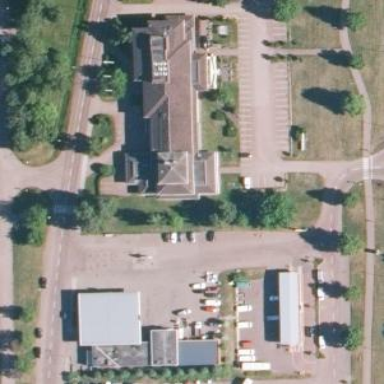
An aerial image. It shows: University building.